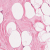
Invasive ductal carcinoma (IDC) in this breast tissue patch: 0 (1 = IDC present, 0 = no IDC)